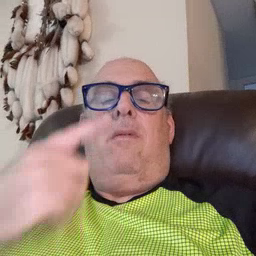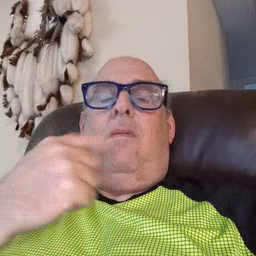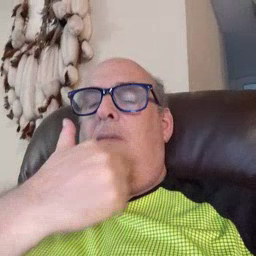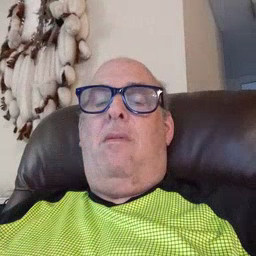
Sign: cry